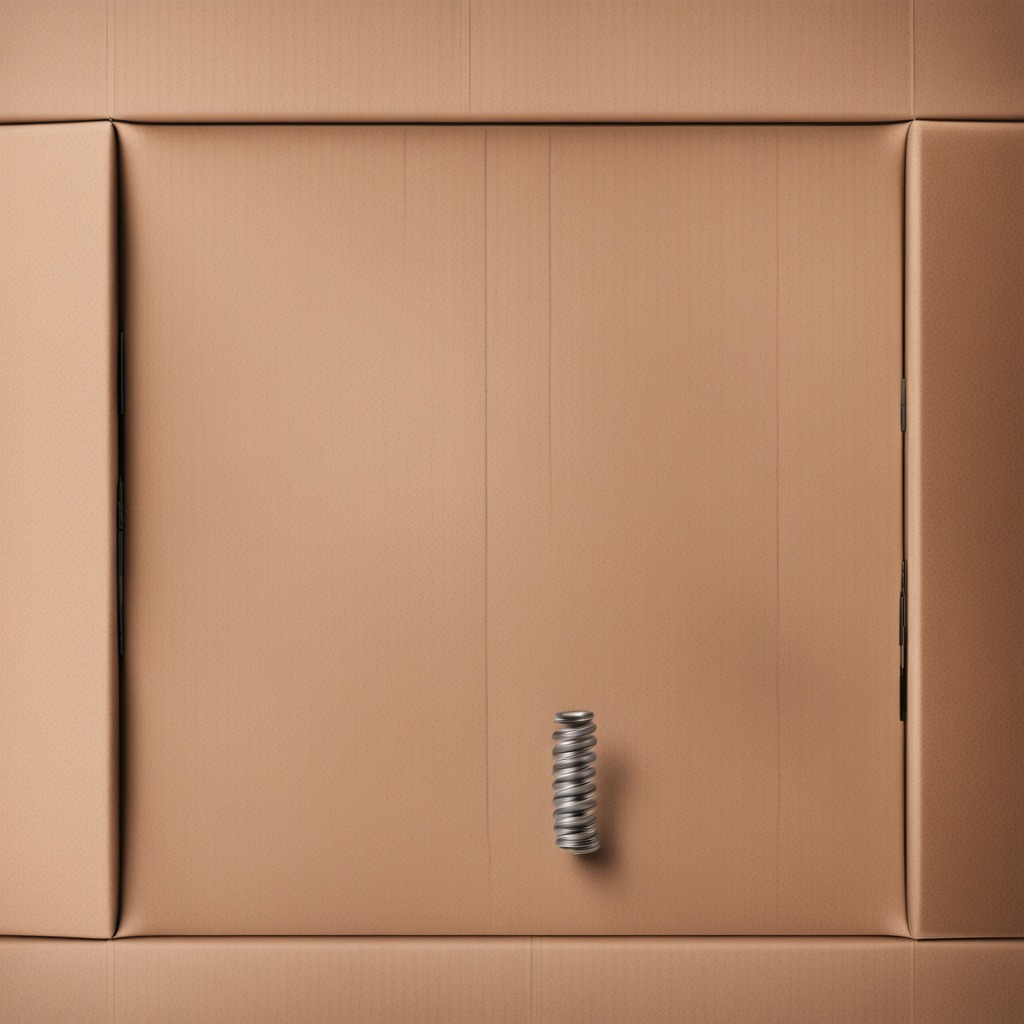
A coiled metal spring is lying on a clean dry cardboard box surface in an outdoor workshop during daytime bright natural light soft shadows slightly creased but